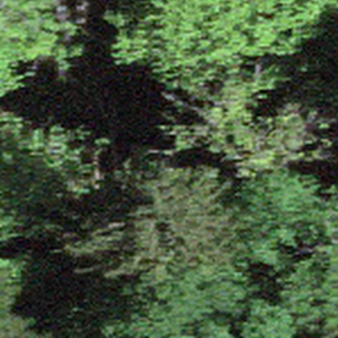
Label: other